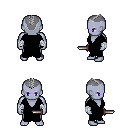
a pixel art fantasy rpg character, male body template, dark elf, purple skin, black robe, red pants, gray short mohawk hairstyle, white cloth bandages, dagger, four views (front, back, left, right), 2x2 character sprite sheet, small pixel art, hard edges, no anti-aliasing